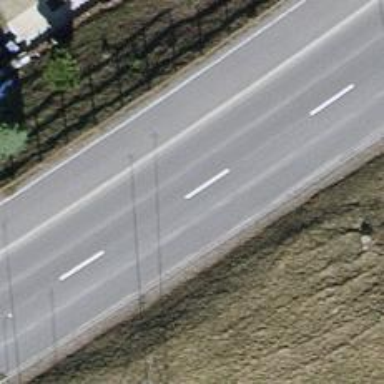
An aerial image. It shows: Secondary road with asphalt surface.